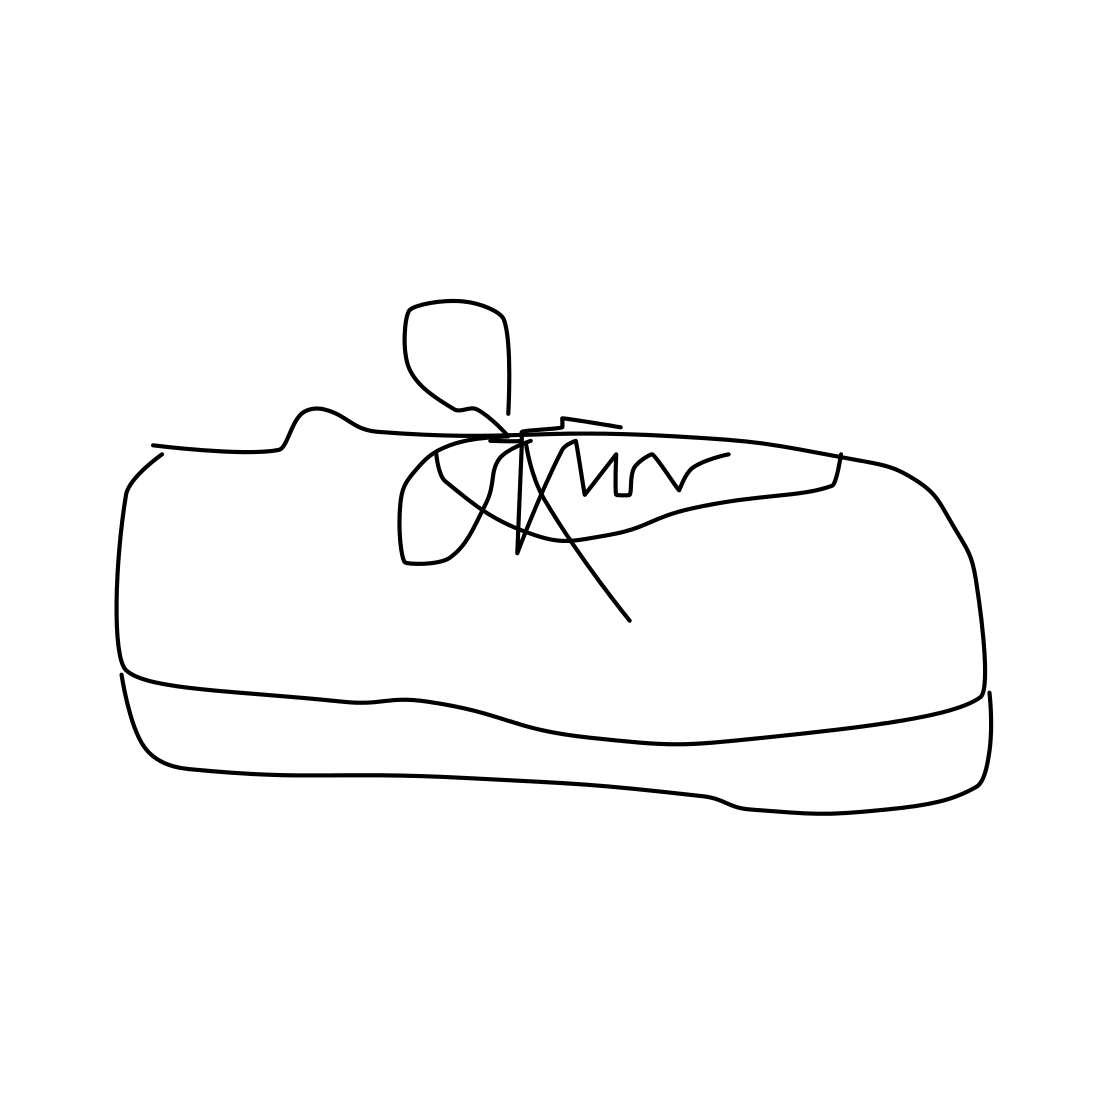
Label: shoe